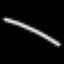
Label: line